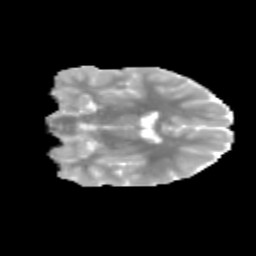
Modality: MD
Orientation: coronal
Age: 12
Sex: female
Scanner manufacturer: siemens
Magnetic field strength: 3 T
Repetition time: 3.8 s
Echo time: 0.07 s